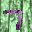
Label: 7